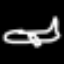
Label: airplane